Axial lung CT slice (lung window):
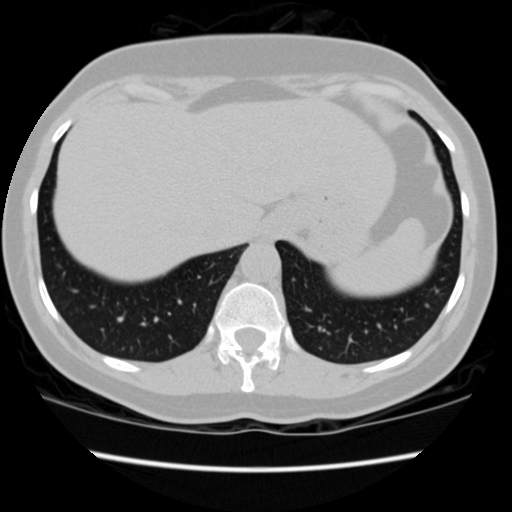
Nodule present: no